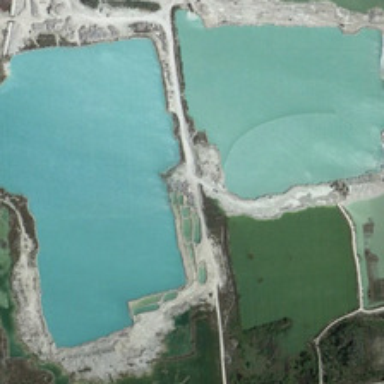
Two ponds are surrounded by small paths .